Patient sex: F
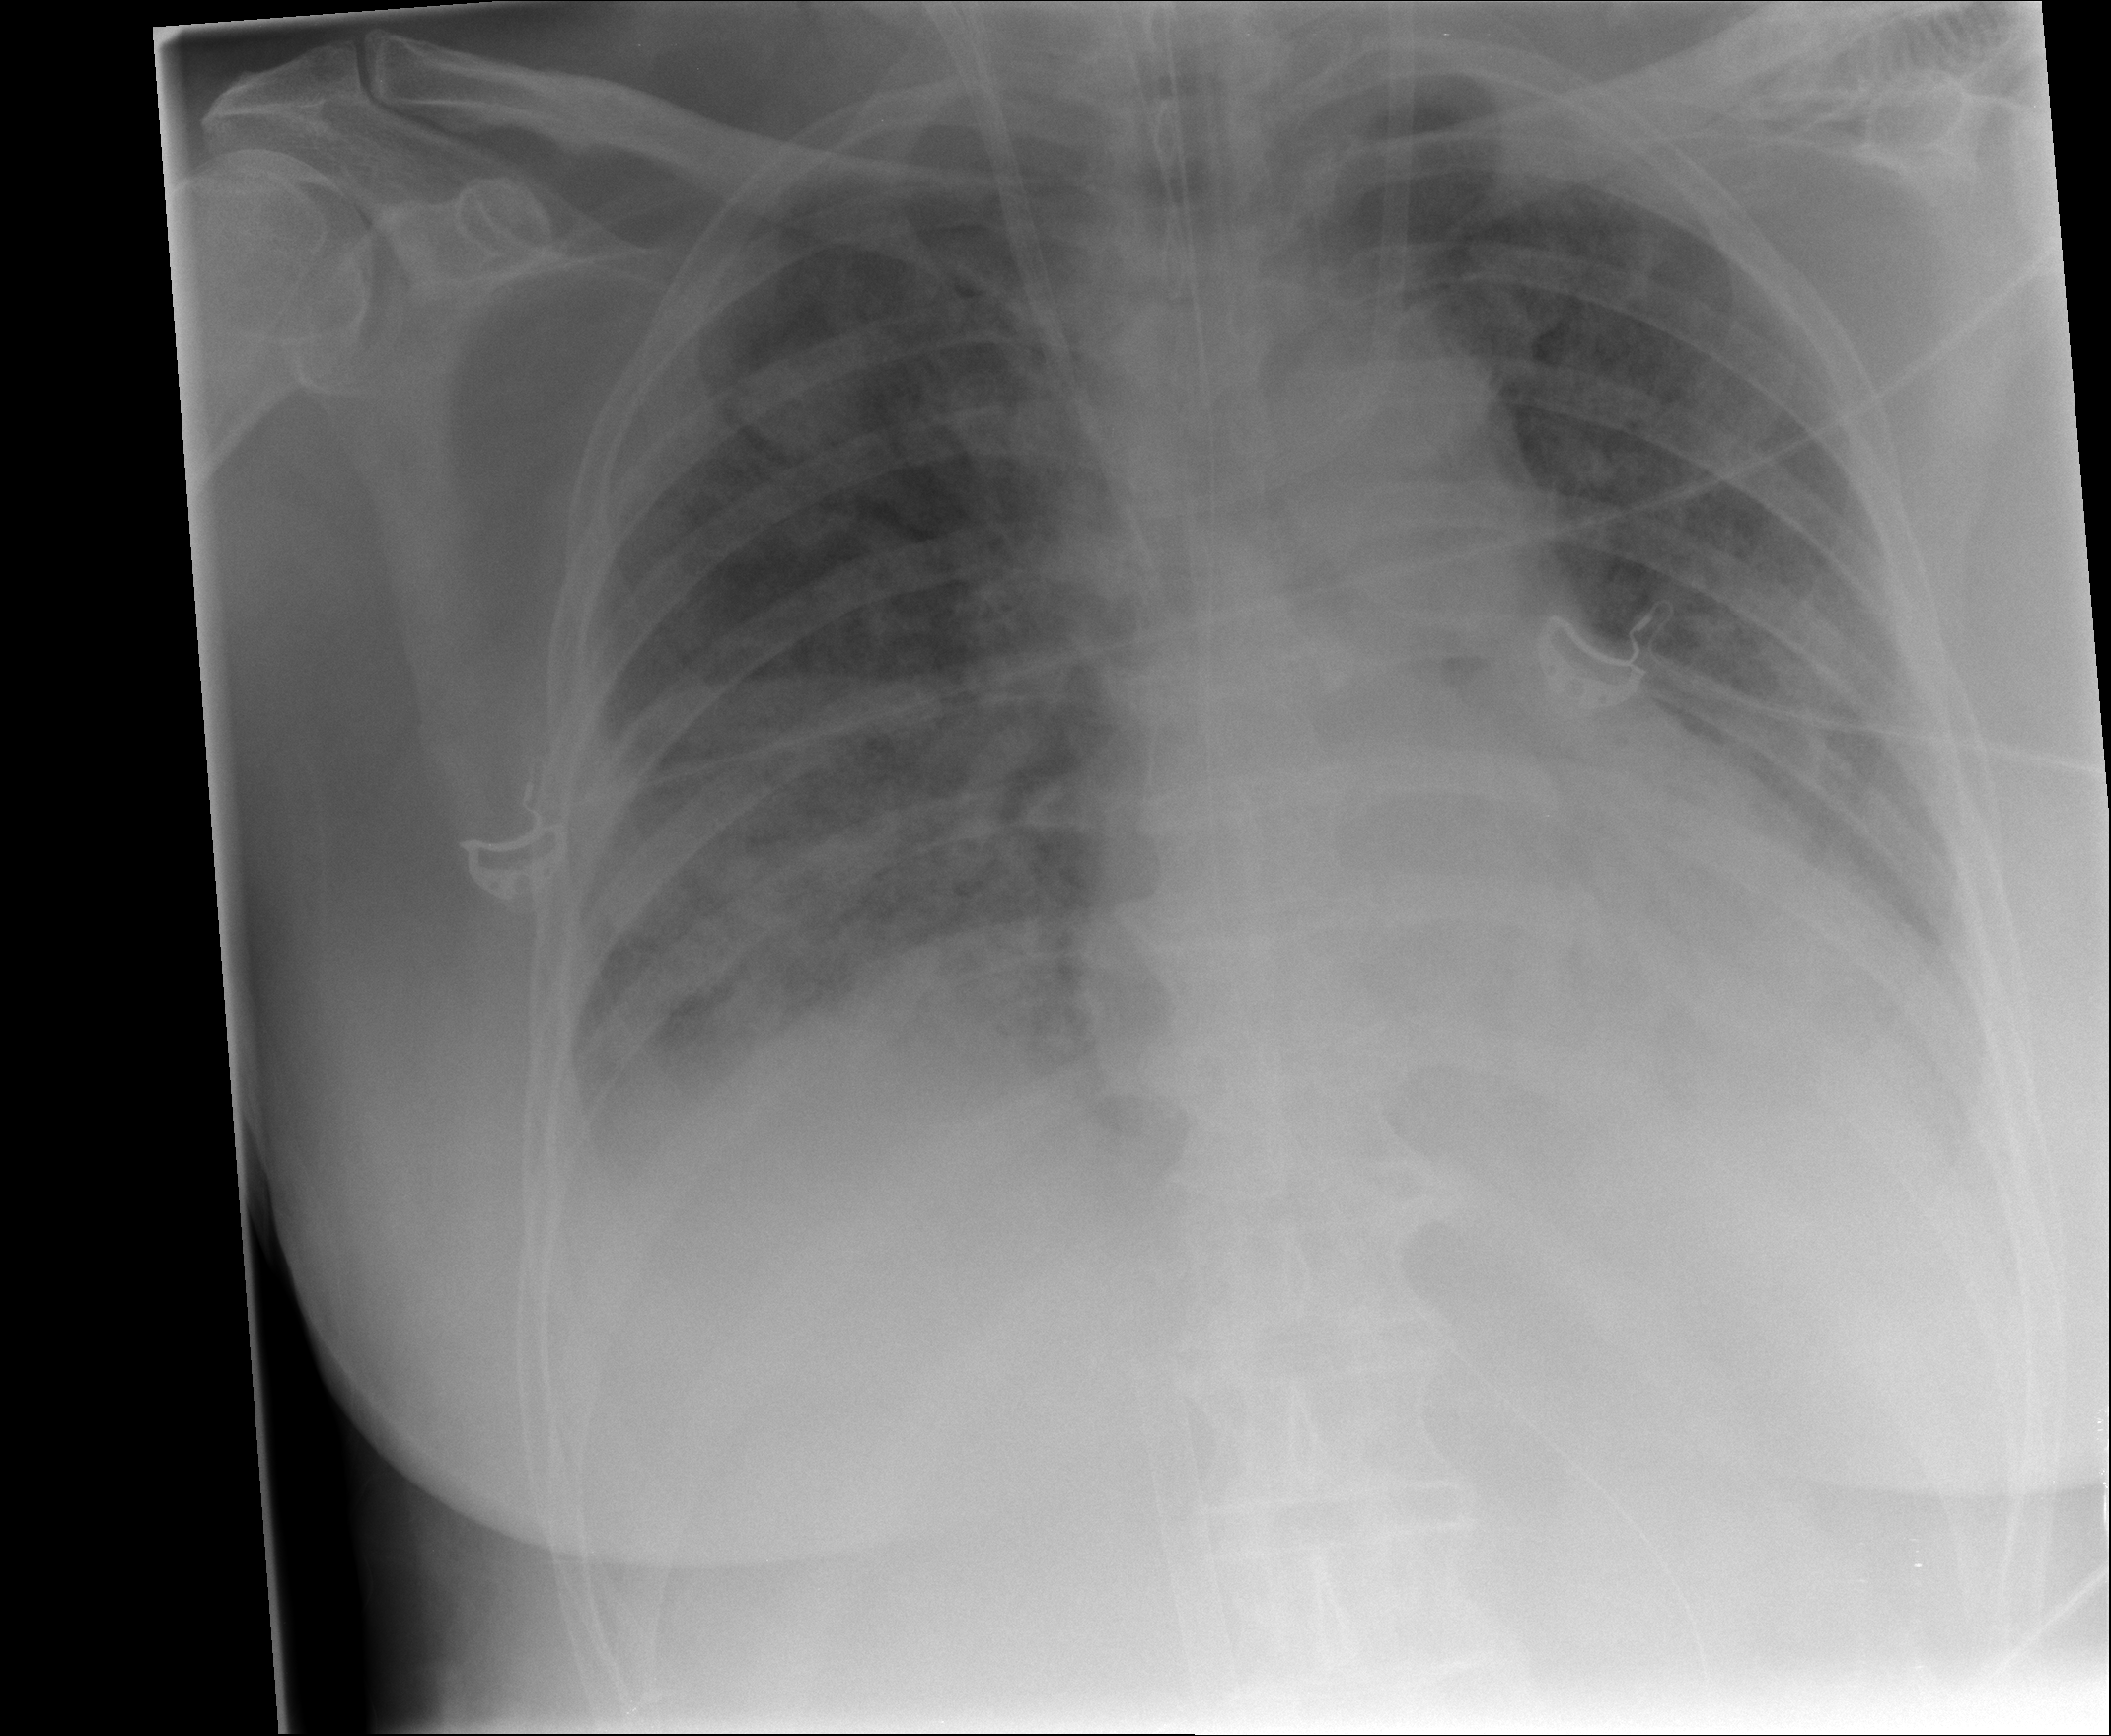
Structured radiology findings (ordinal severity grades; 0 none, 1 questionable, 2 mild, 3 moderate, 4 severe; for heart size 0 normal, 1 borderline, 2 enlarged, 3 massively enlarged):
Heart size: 2
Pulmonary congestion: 3
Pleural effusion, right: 2
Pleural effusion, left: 2
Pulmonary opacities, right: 3
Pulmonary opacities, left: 2
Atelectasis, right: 2
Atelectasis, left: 2